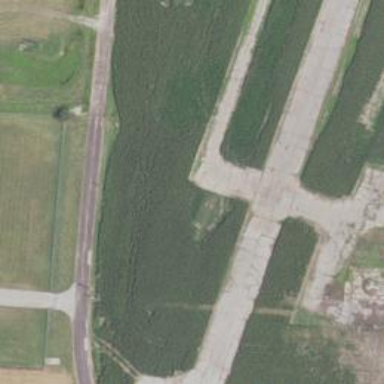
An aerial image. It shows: Image of taxiway at airport.